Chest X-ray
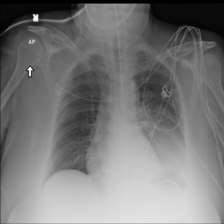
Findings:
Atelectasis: positive
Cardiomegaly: negative
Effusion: positive
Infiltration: negative
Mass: negative
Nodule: negative
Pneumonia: negative
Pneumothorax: negative
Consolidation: negative
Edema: negative
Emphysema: negative
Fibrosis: negative
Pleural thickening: negative
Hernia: negative